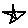
Label: star